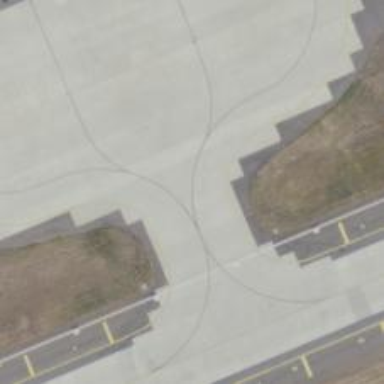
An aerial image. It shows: Image of taxiway at airport.